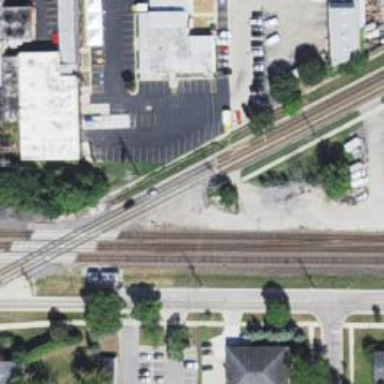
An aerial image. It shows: Railroad crossover.